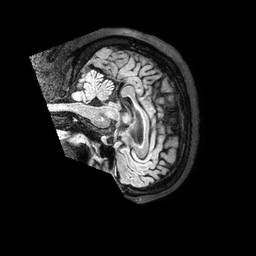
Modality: FLAIR
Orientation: sagittal
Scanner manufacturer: philips
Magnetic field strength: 3 T
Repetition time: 4.8 s
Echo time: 0.3122 s